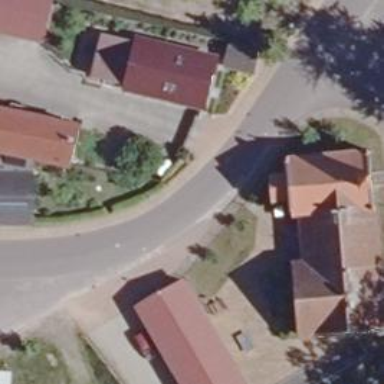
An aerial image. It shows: Residential road with asphalt surface and sidewalk on the left.